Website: lowes
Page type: delivery-shipping
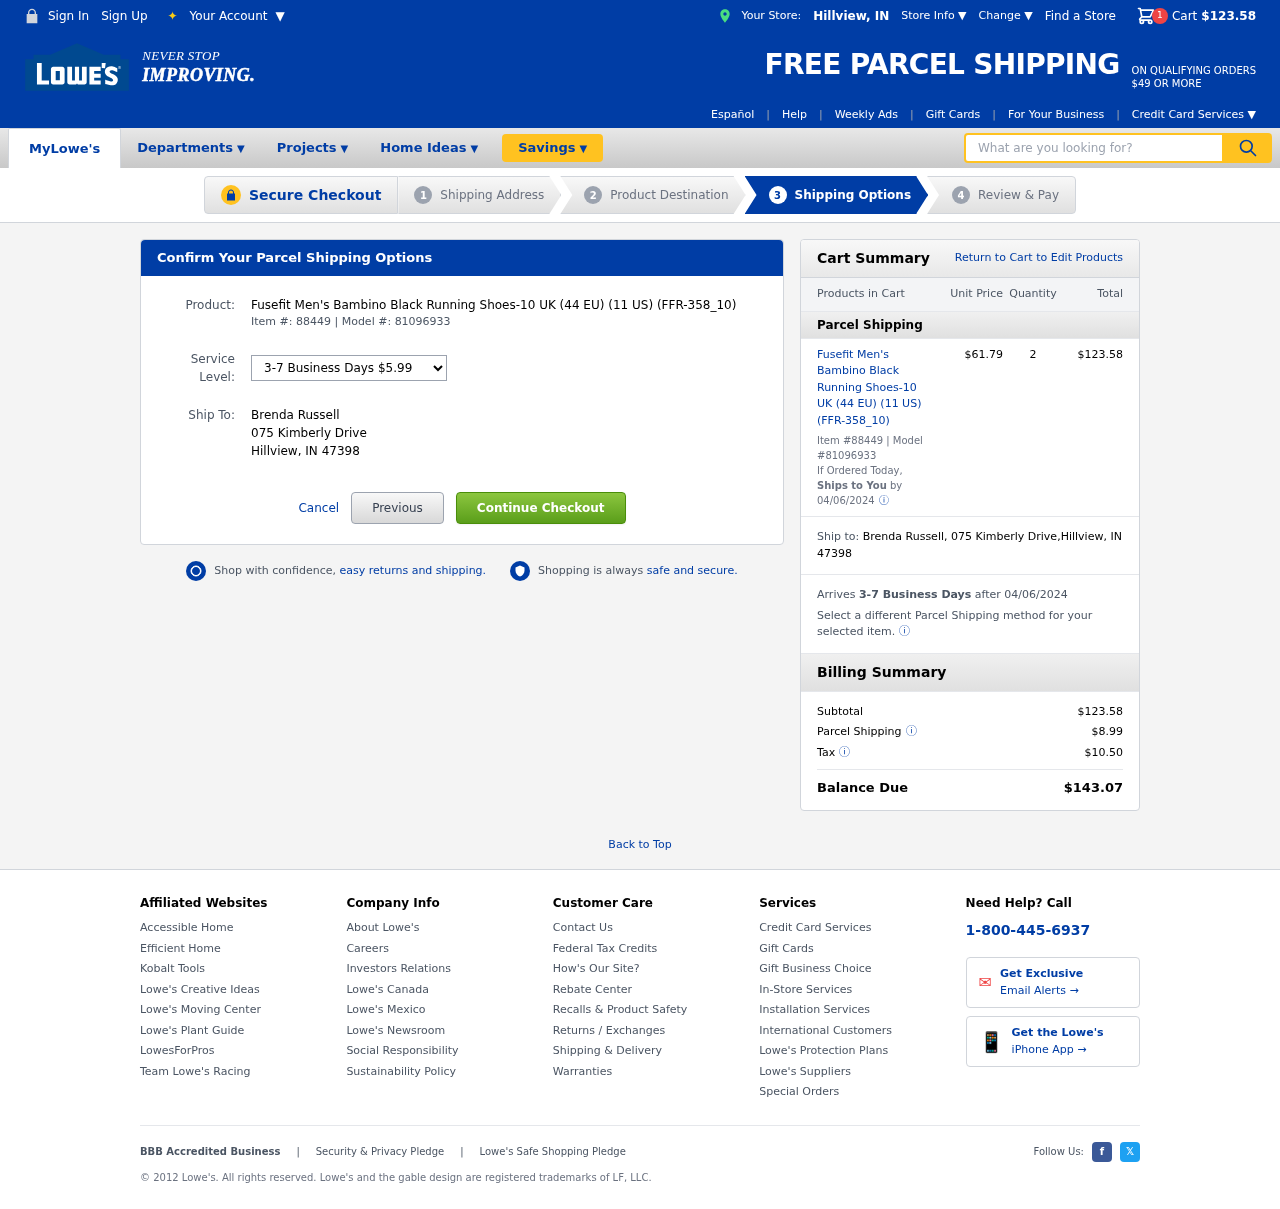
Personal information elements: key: PII_CITY
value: Hillview
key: PII_FULLNAME
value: Brenda Russell
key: PII_POSTCODE
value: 47398
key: PII_STATE_ABBR
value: IN
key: PII_STREET
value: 075 Kimberly Drive
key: PII_FULLNAME2
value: Brenda Russell
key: PII_CITY2
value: Hillview
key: PII_STATE_ABBR2
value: IN
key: PII_POSTCODE_FULL
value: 47398
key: PII_POSTCODE_NUMERIC
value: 47398
Product elements: key: PRODUCT1_NAME
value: Fusefit Men's Bambino Black Running Shoes-10 UK (44 EU) (11 US) (FFR-358_10)
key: PRODUCT1_PRICE
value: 61.79
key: PRODUCT1_QUANTITY
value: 2
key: PRODUCT1_ITEM_NUMBER
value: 88449
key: PRODUCT1_MODEL_NUMBER
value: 81096933
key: PRODUCT1_NAME2
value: Fusefit Men's Bambino Black Running Shoes-10 UK (44 EU) (11 US) (FFR-358_10)
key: PRODUCT1_ITEM_NUMBER2
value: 88449
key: PRODUCT1_MODEL_NUMBER2
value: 81096933
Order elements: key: ORDER_SUBTOTAL
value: $123.58
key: ORDER_DELIVERY_DATE
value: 04/06/2024
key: ORDER_ITEM_TOTAL
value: $123.58
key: ORDER_DELIVERY_DATE2
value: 04/06/2024
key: ORDER_SHIPPING_COST
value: $8.99
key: ORDER_TAX
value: $10.50
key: ORDER_TOTAL
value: $143.07
Search elements: key: HEADER_SEARCH
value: What are you looking for?